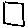
Label: square